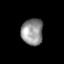
Tissue: prostate
Cell type: T cells
Senescence score: 0.3317
Nuclear area (px): 561
Mean DAPI intensity: 145.977